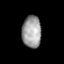
Tissue: prostate
Cell type: T cells
Senescence score: 0.2615
Nuclear area (px): 602
Mean DAPI intensity: 157.331